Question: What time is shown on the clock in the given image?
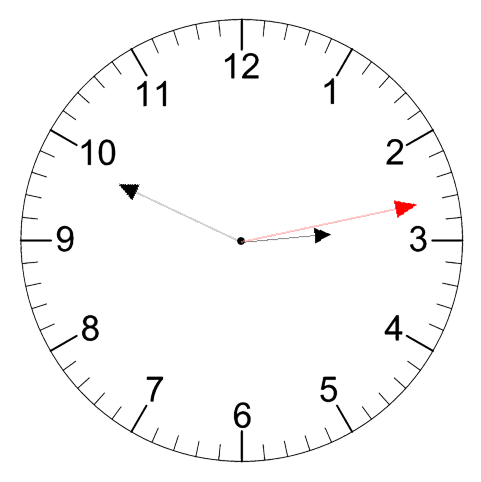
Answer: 02:49:13